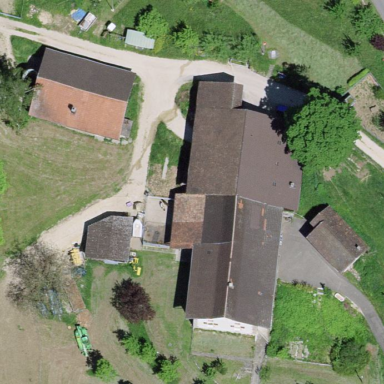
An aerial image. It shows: Farmyard area.